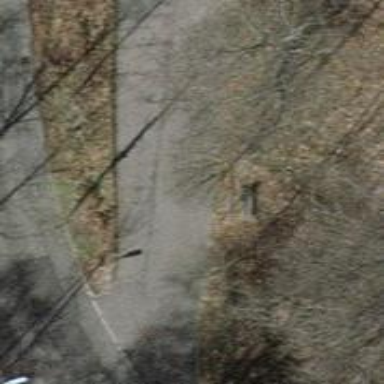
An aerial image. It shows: Bench for seating.